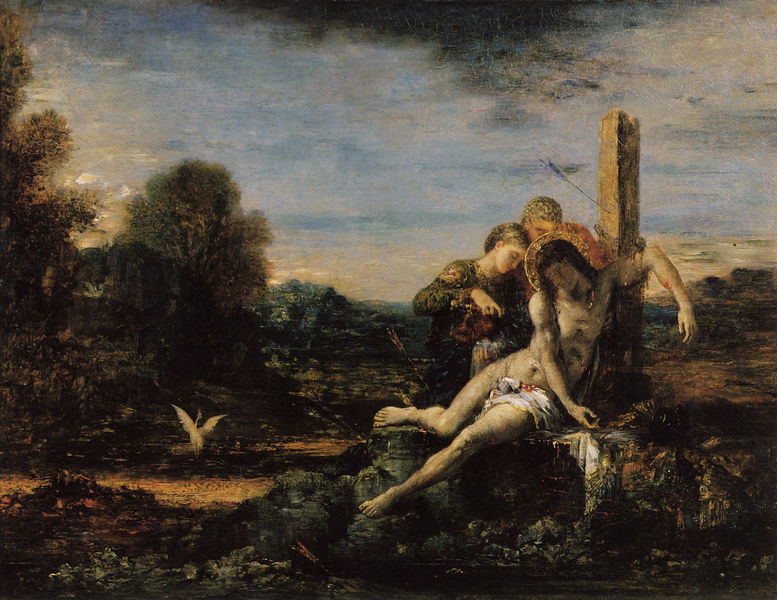
Titel: Saint Sébastien
Künstler: Gustave Moreau
Standort: Neuss
Institution: Clemens-Sels-Museum
Schlagwörter: akt, baum, berg, blau, blätter, dunkel, feder, fuß, gemälde, gewitter, hand, haut, himmel, körper, laub, mann, nackt, schatten, vogel, wasser, weiß, wolken, wunde, bäume, frauen, gelb, grün, landschaft, menschen, mädchen, see, abend, braun, frau, grau, hell, hintergrund, holz, licht, männer, schwarz, säule, ölbild, gras, rot, tier, tiere, tuch, weg, wolke, malerei, symbolismus, arm, arme, barock, federn, johannes, leiche, mensch, mord, stein, steine, taube, tod, tot, trauer, öl, dämmerung, erde, horizont, natur, stamm, vögel, weite, busch, pastos, sonne, boden, gold, mutter, pflanzen, renaissance, wald, kanne, krug, füße, düster, gans, schwan, venedig, berge, fels, sonnenuntergang, ölgemälde, ölfarbe, pfosten, blut, lendentuch, kreuz, pfahl, jungfrau, scharz, verletzt, kranich, pelikan, niederländisch, tizian, schein, heiligenschein, hängend, nimbus, christus, jesus, jesus christus, kreuzabnahme, kreuzigung, leichentuch, pieta, sterben, stigmata, wunden, elend, hilfe, heiliger, himel, balu, heilige, märtyrer, jünger, maria, madonna, magdalena, verwundet, maria magdalena, mutter gottes, veronika, verloren, pfeil, auferstehung, pfeile, aureole, verwundeter, erlöser, gottesmutter, barbara, abnahme, folter, passion, sebastian, evangelium, tuc, nimben, heiliger sebastian, wolkens, jeuss, messias, gottessohn, sohn gottes, pflegen, unsere liebe frau, heilige maria, christkind, sankt sebastian, verletzungen, manner, moureau, nymb, blos, krug4, walfd, madonna mit dem kind, n, 1500, mätyrer, nymbus, christkönig, heilland, erretter, jesus von nazaret, gottesgebärerin, maria von nazaret